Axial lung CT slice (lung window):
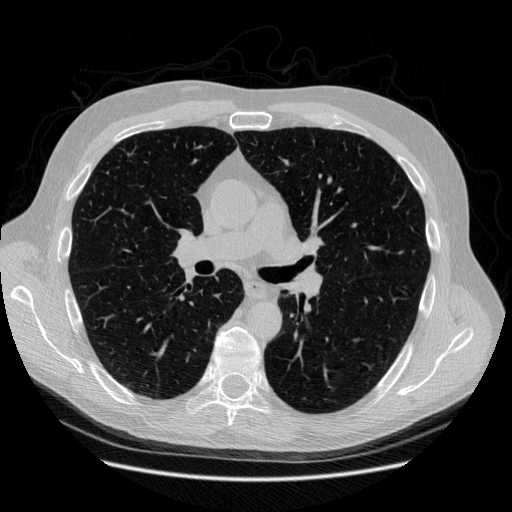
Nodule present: no